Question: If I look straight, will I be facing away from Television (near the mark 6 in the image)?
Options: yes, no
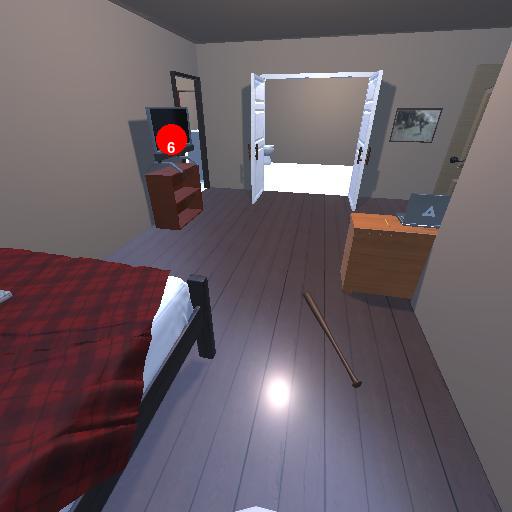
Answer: yes